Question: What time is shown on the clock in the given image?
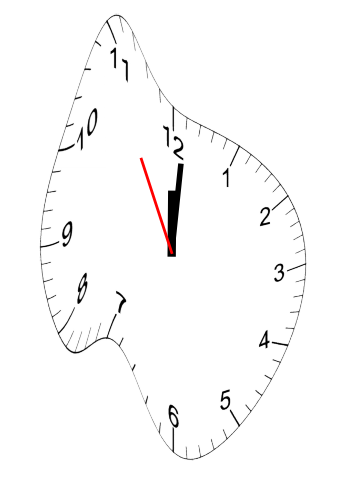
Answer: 12:00:55